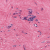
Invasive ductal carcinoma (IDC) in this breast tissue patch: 0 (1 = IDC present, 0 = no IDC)